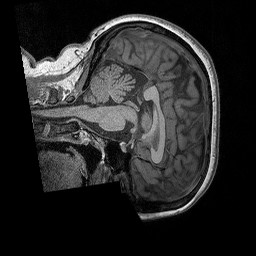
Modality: T1w
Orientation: sagittal
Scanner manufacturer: siemens
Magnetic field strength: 3 T
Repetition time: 2.3 s
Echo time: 0.00298 s